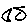
Label: moon